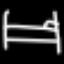
Label: bed